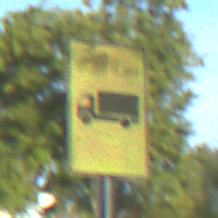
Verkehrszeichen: KFZZulaessigeGesamtmasse3Komma5TOhnePfeilsymbol
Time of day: SunriseSunset
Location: Outdoor (Suburban)
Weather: PartlyCloudy
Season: NotSpecified
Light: Natural